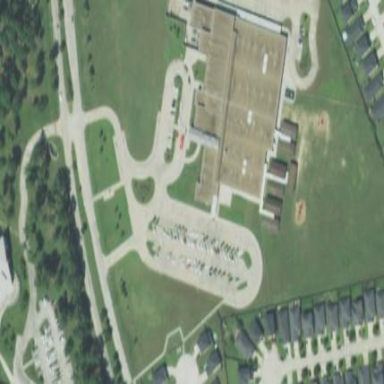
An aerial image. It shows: School.